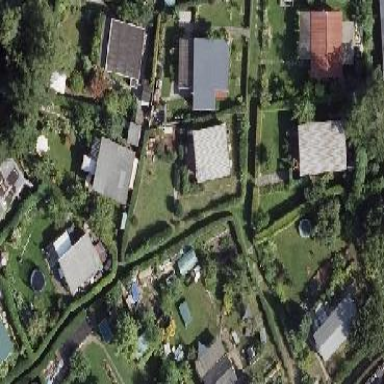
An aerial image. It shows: Plot within allotments.